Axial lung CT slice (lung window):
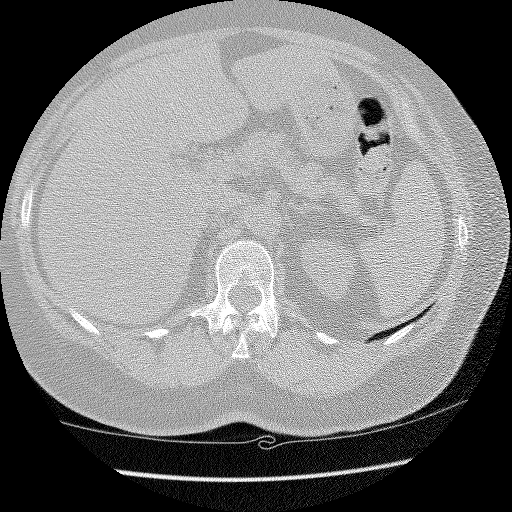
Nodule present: no